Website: crate-barrel
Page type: customer-info-address
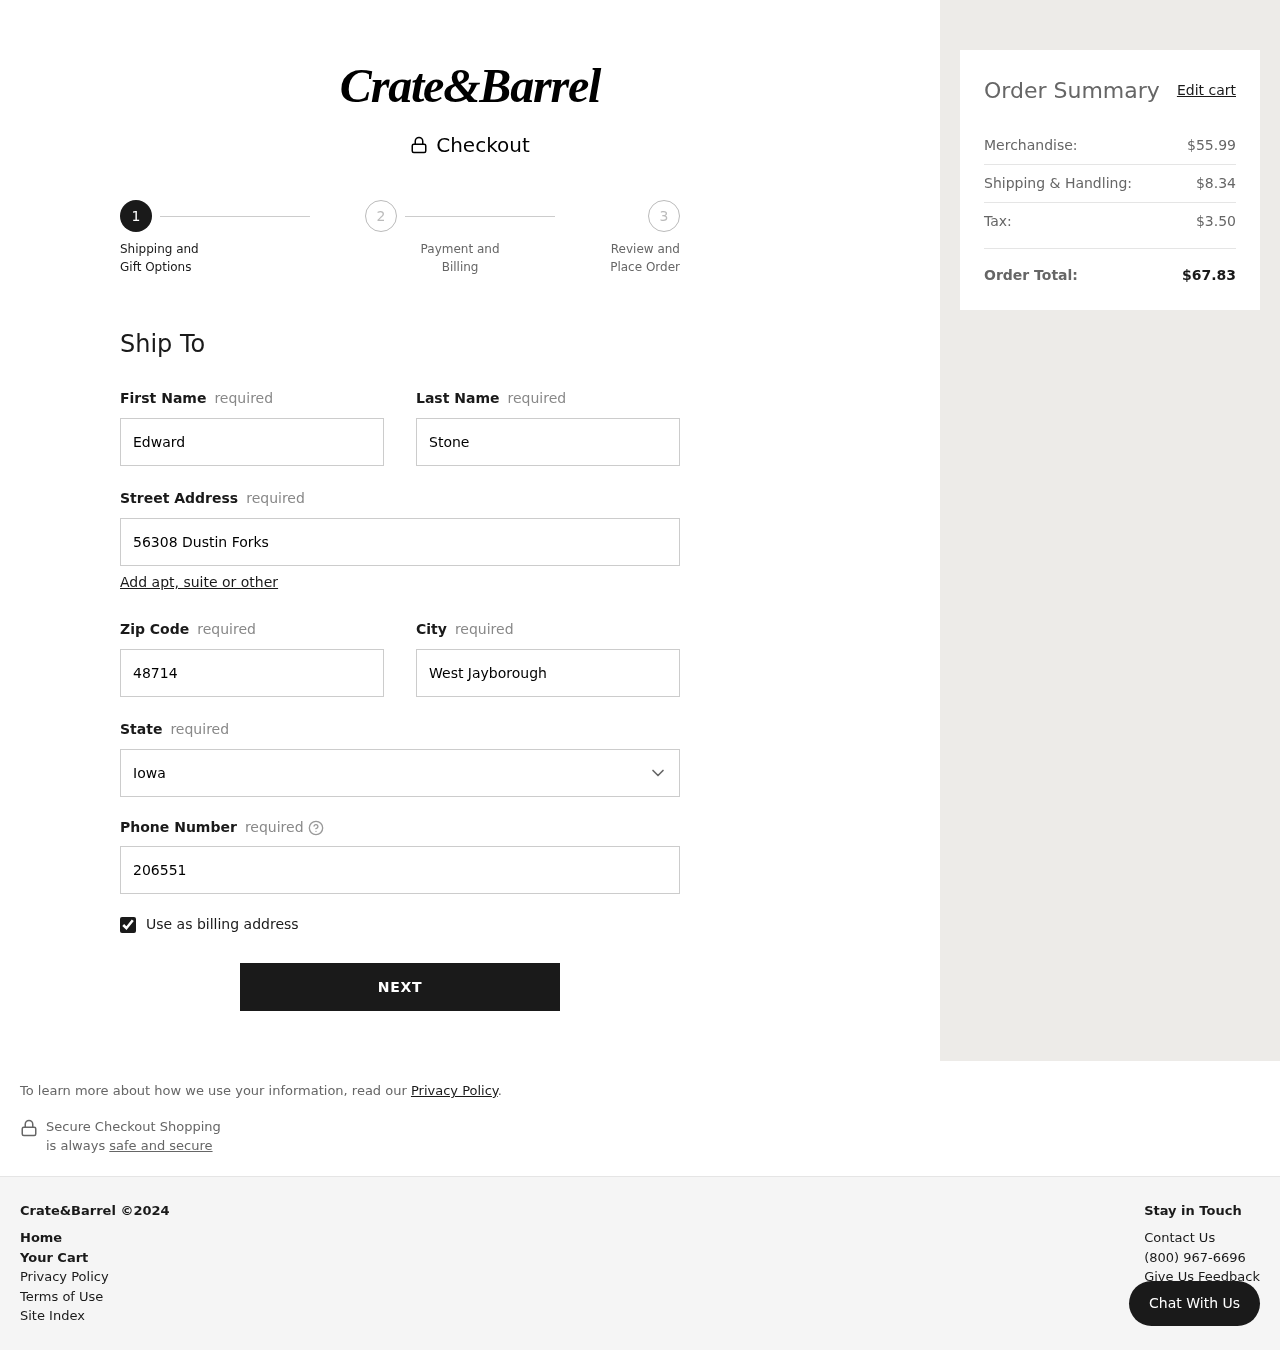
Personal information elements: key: PII_CITY
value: West Jayborough
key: PII_FIRSTNAME
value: Edward
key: PII_LASTNAME
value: Stone
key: PII_PHONE
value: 2065513507
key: PII_POSTCODE
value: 48714
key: PII_STATE
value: Iowa
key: PII_STREET
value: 56308 Dustin Forks
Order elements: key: ORDER_SUBTOTAL
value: $55.99
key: ORDER_SHIPPING_COST
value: $8.34
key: ORDER_TAX
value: $3.50
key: ORDER_TOTAL
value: $67.83